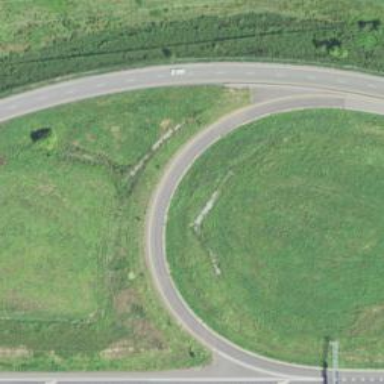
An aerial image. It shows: Motorway offramp.